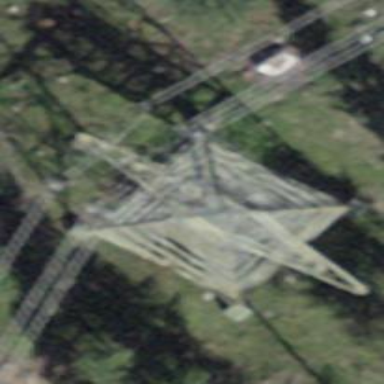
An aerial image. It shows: Power tower.